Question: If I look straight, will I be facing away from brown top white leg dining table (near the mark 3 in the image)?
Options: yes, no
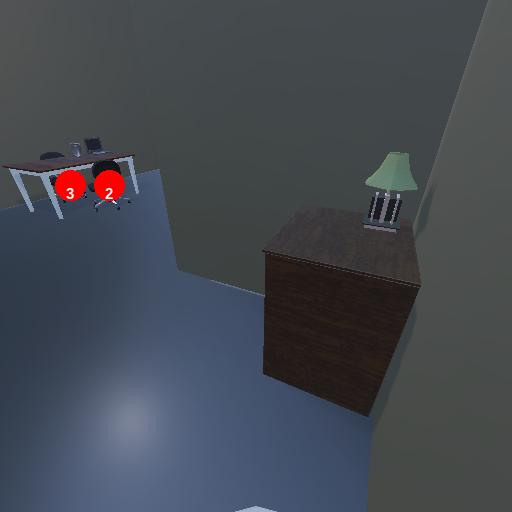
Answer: yes